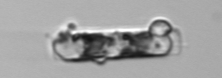
Label: Guinardia_delicatula